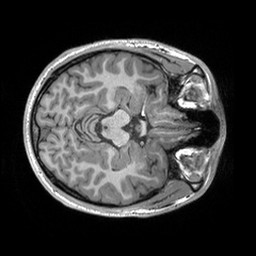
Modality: T1w
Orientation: axial
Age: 23
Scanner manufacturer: siemens
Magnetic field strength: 3 T
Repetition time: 2.3 s
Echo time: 0.00296 s